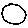
Label: moon